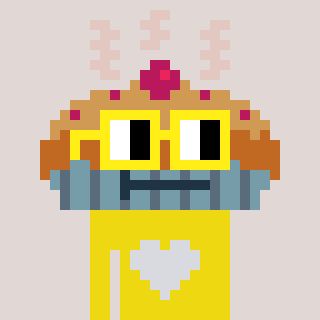
a pixel art character with square yellow glasses, a pie-shaped head and a yellow-colored body on a warm background